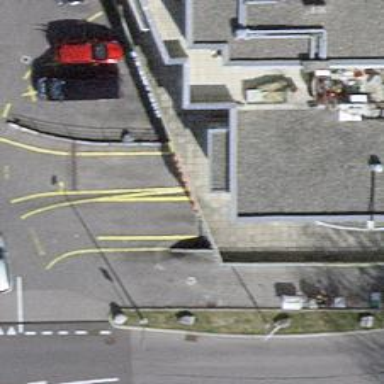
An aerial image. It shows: Entrance leading to parking area.